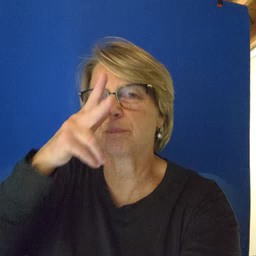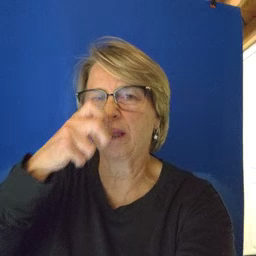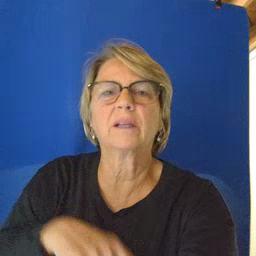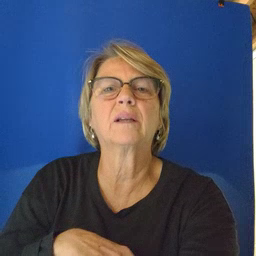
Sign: bug